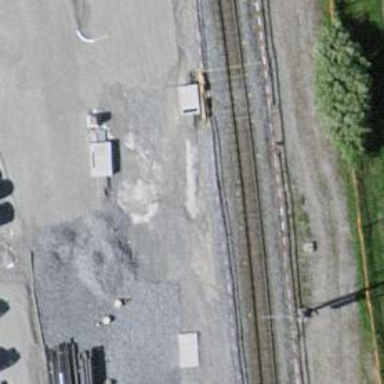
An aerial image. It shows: Railway switch.